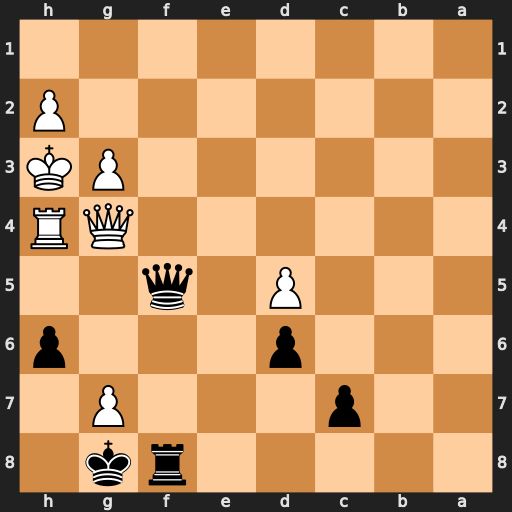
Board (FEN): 5rk1/2p3P1/3p3p/3P1q2/6QR/6PK/7P/8
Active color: b
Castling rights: -
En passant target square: -
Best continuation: Qf1#